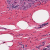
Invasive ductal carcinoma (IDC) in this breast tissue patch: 0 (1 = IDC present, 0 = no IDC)